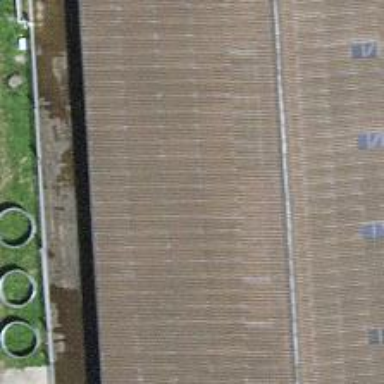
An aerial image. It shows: Rural barn.